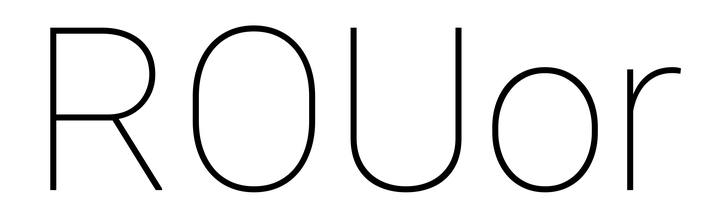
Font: Roboto_Thin